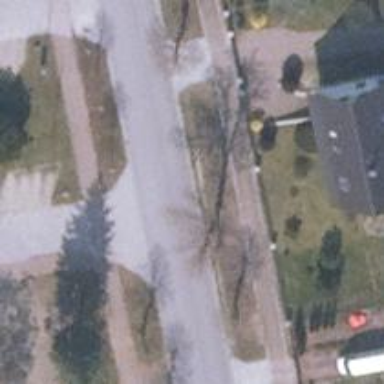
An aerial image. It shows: Secondary road with separate sidewalks on both sides. The road has asphalt surface.